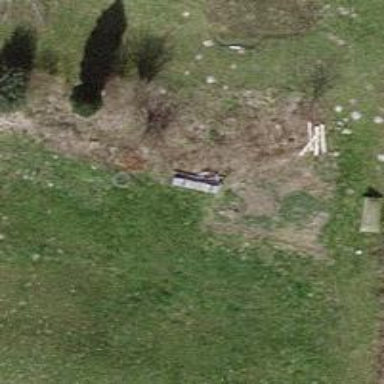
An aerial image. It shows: Deciduous broadleaved tree in garden.